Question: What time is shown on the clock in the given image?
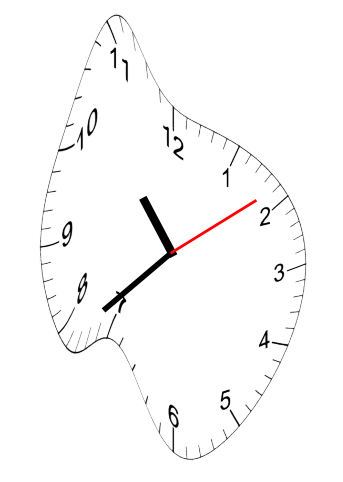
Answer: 10:38:09